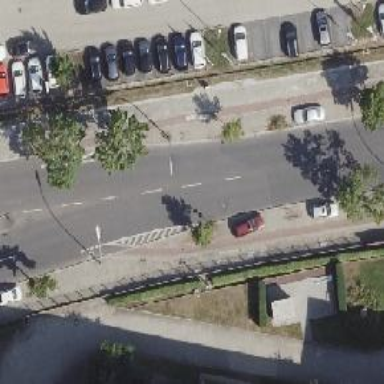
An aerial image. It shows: There is parking obstacle present in the area.